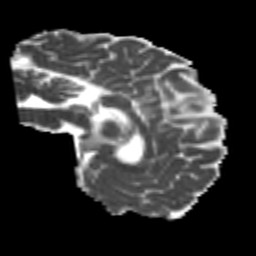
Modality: MD
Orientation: sagittal
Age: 22
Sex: male
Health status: healthy
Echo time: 0.074 s